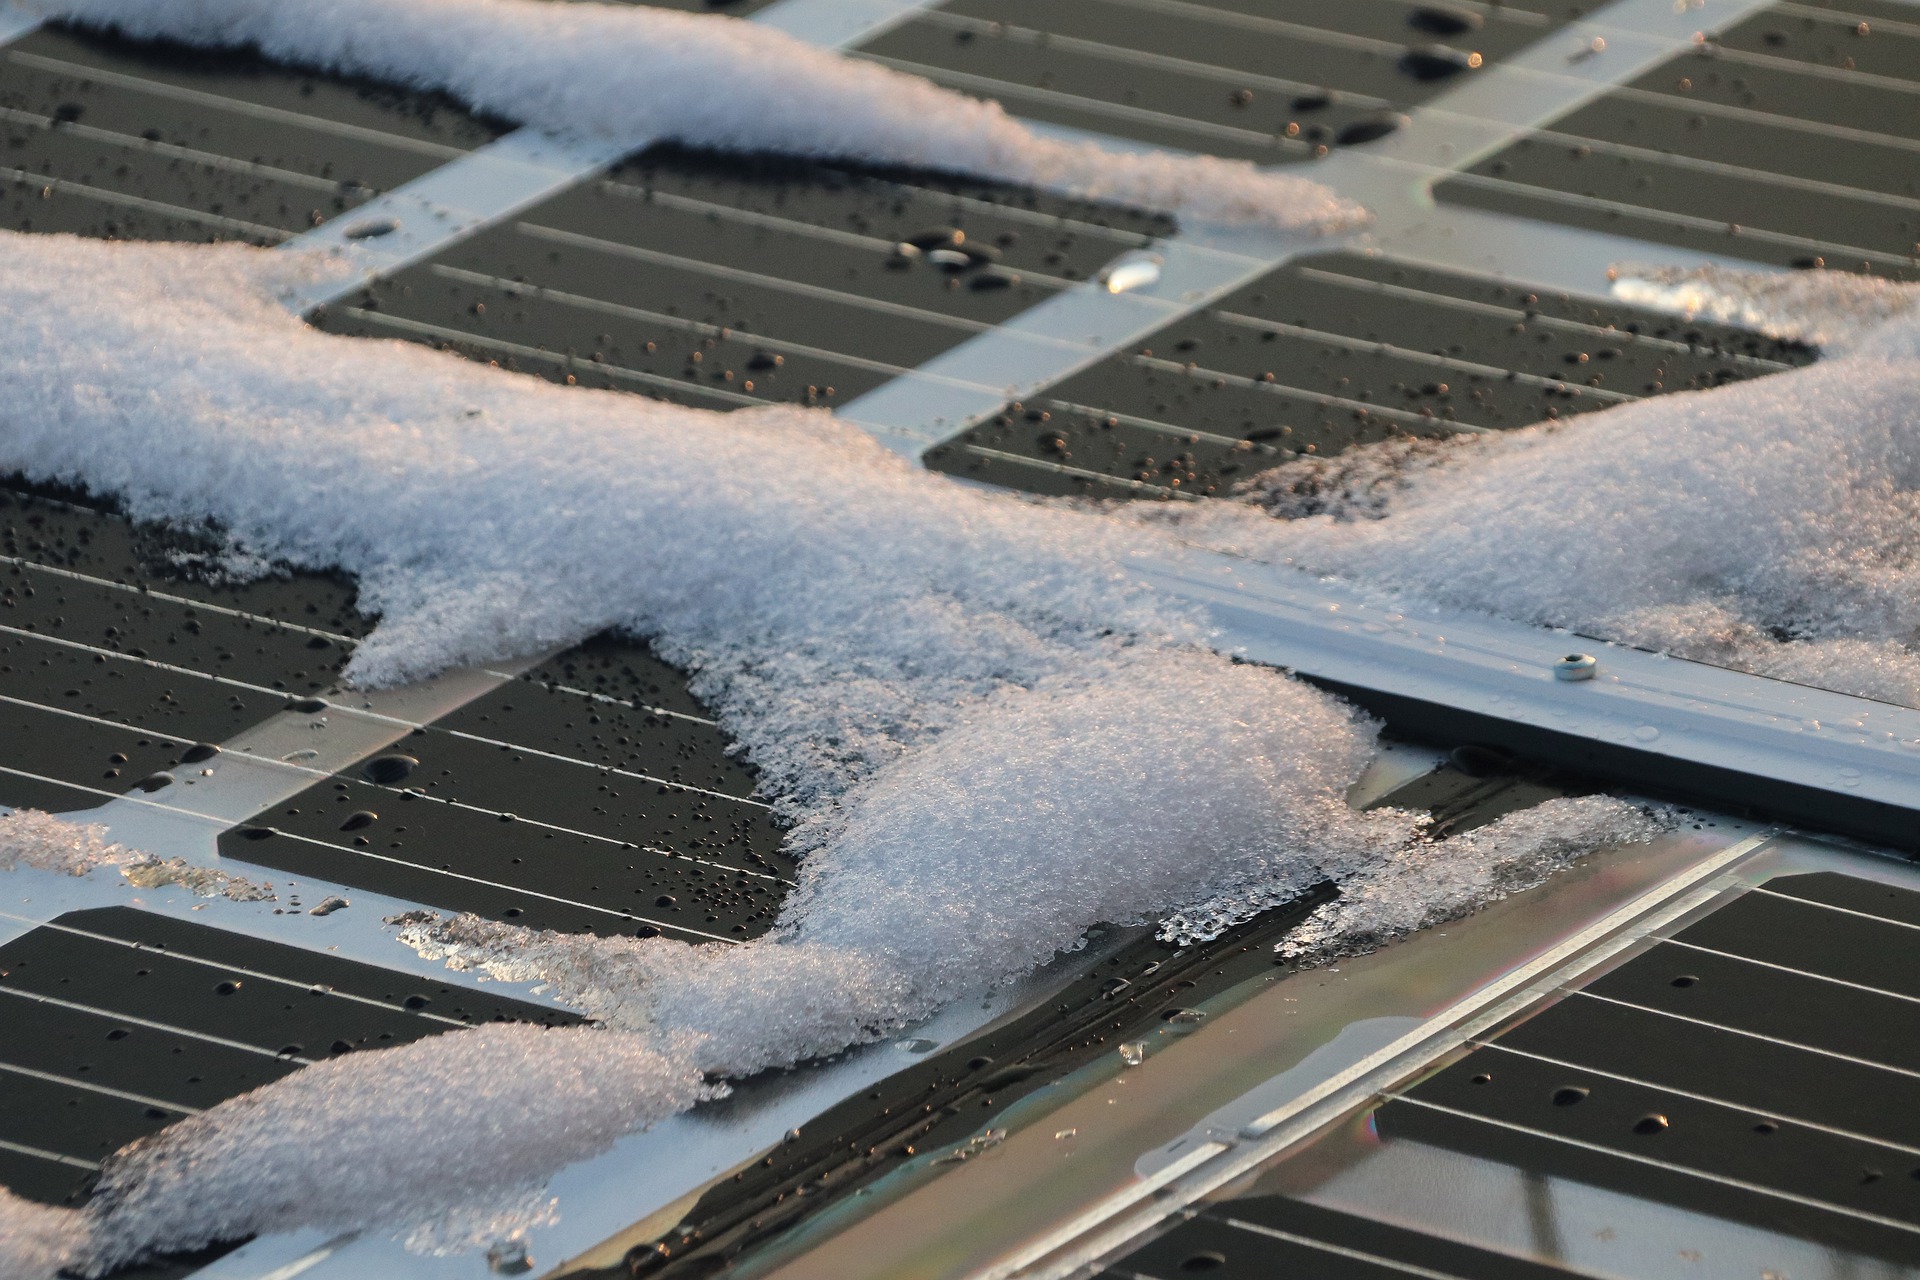
Label: Snow-Covered